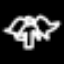
Label: angel